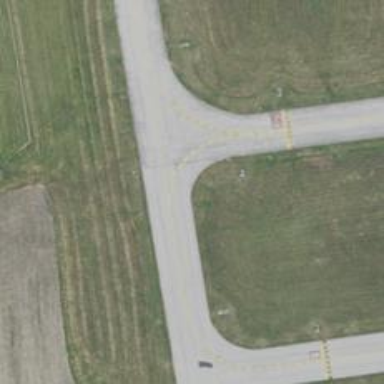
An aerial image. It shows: View of taxiway at the airport.